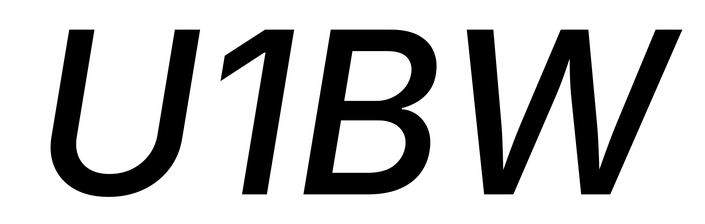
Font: Inter-Italic_Medium_Italic